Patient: sex M, age 48
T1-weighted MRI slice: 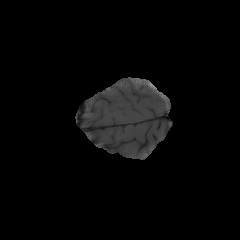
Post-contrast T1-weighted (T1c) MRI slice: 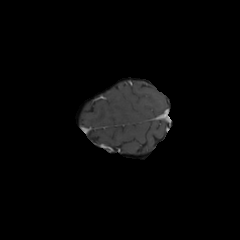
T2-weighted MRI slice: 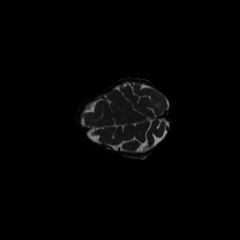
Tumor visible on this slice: yes
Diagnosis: Glioblastoma, IDH-wildtype
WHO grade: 4